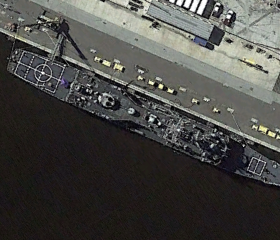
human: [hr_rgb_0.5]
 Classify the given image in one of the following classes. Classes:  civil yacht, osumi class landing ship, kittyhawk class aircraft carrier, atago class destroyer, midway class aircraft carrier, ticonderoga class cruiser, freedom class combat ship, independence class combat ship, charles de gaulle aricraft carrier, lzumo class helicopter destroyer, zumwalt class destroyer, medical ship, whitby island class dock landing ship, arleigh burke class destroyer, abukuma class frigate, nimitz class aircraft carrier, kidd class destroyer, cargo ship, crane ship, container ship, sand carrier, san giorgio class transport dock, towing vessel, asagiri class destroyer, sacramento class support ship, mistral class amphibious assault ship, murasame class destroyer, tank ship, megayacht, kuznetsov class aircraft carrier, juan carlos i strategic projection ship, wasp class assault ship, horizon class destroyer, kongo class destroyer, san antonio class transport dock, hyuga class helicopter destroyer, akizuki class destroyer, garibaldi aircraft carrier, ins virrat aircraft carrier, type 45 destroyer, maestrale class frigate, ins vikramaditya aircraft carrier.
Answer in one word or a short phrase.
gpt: Ticonderoga class cruiser